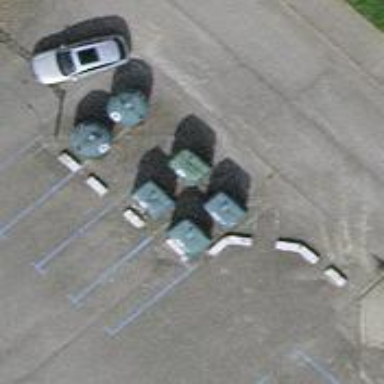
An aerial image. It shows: Recycling container in the area designated for recycling.